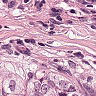
Metastatic tissue present: yes